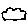
Label: cloud